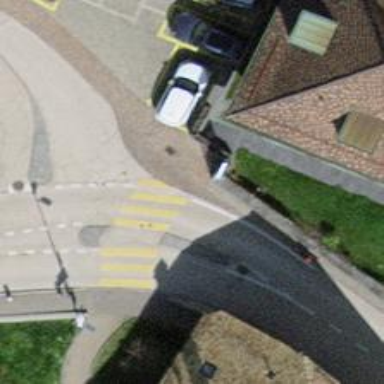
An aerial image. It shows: Marked road crossing.